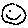
Label: smiley face